Field crop: maize
Growth stage: 2
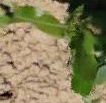
Species: maize